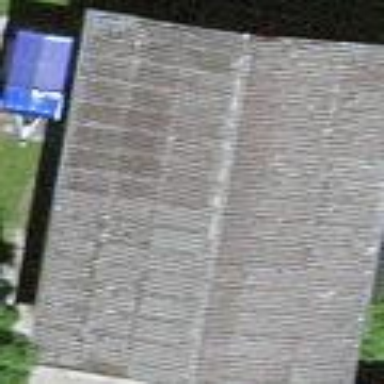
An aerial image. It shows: Garage building.